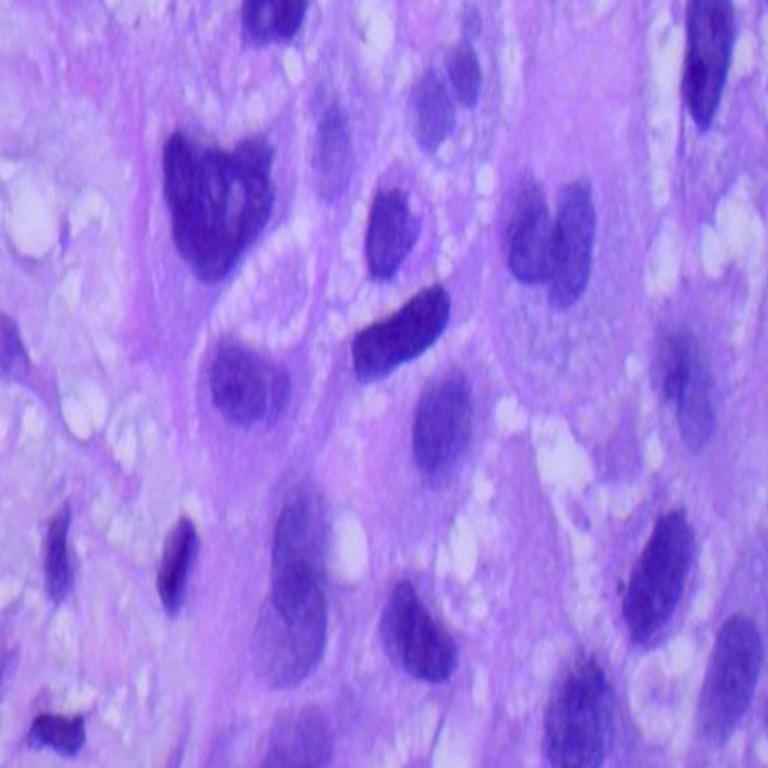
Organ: lung
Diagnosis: squamous carcinomas